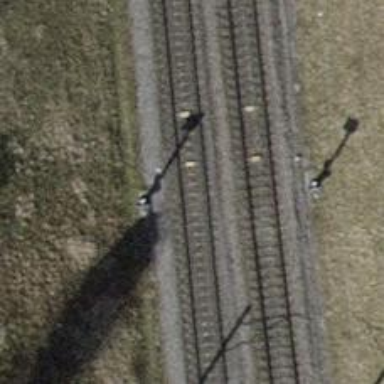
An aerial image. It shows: Railway signal.